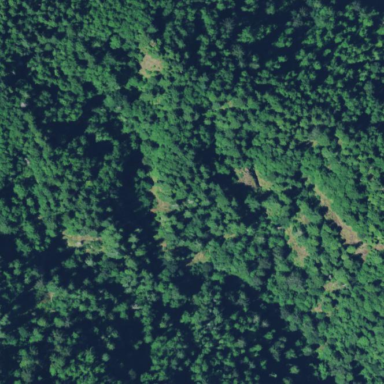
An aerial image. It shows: Evergreen forest with needle-leaved trees.